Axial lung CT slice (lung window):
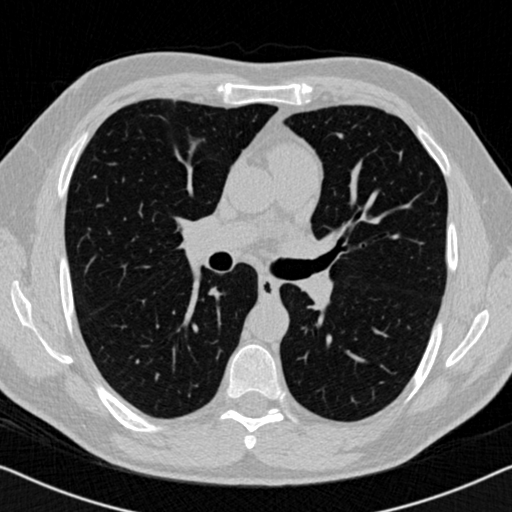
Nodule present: no